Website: lowes
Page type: stored-credit-cards
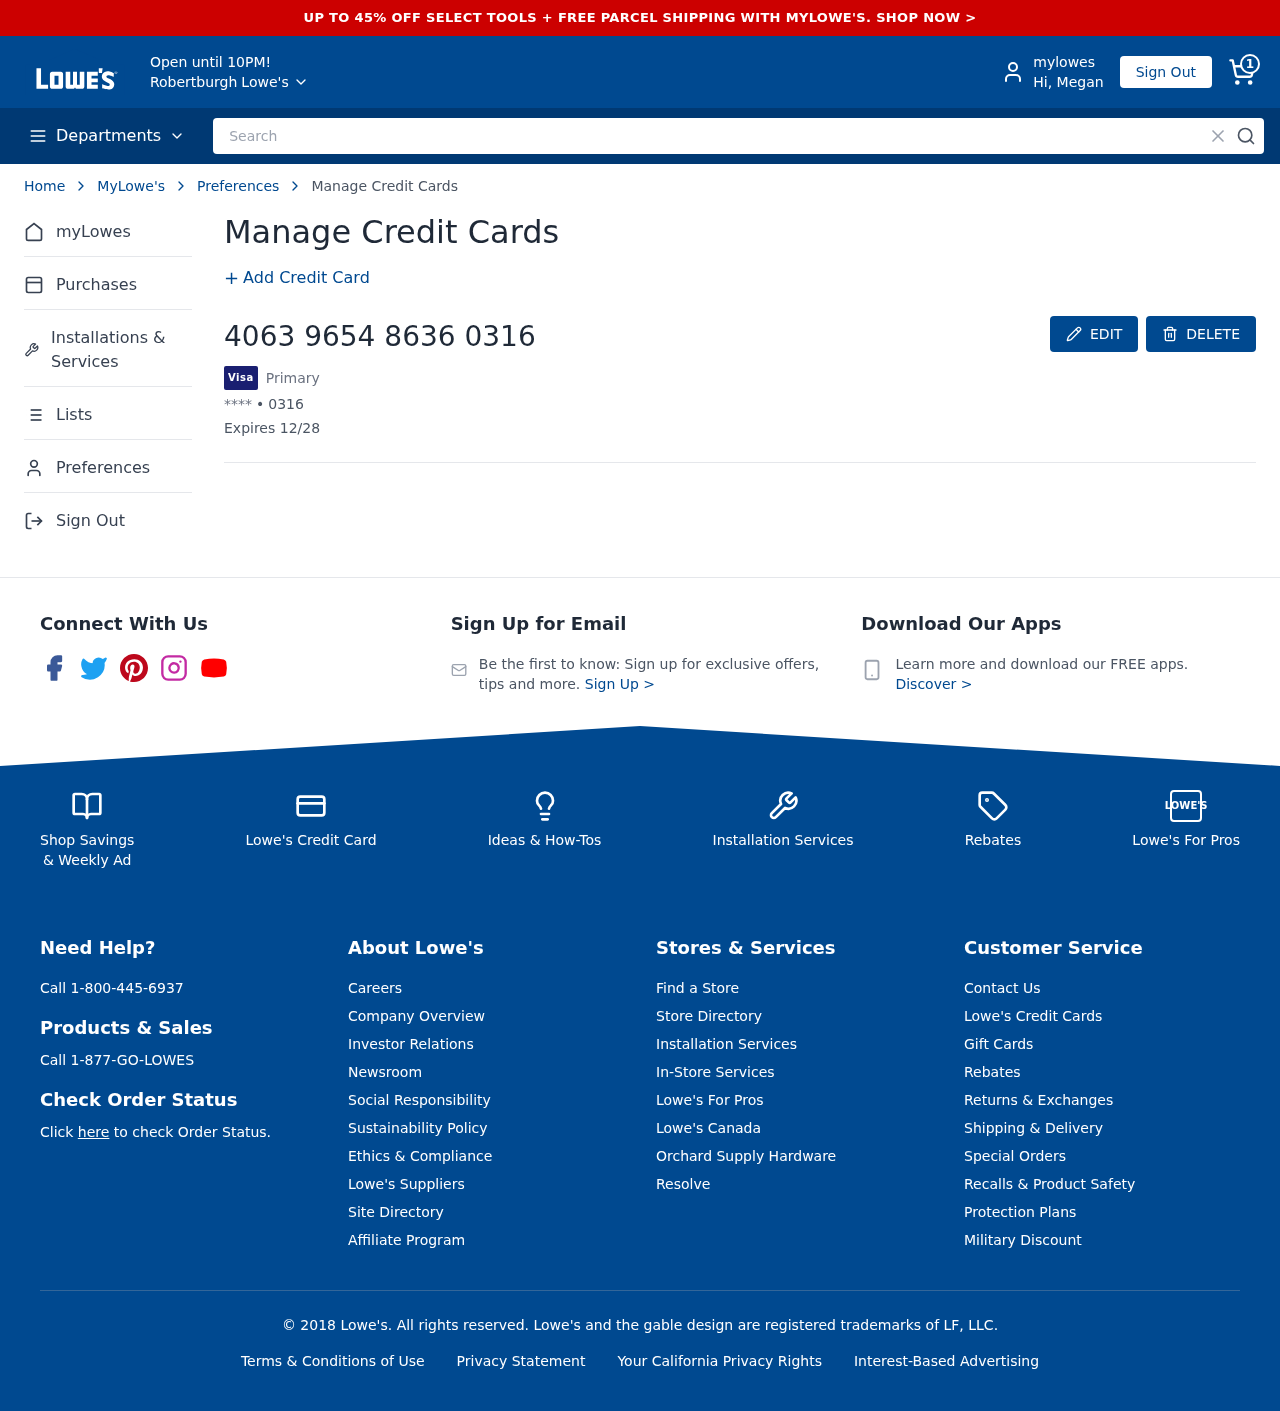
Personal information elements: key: PII_CARD_EXPIRY
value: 12/28
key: PII_CARD_LAST4
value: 0316
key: PII_CARD_NUMBER
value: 4063 9654 8636 0316
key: PII_CARD_TYPE
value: Visa
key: PII_CITY
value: Robertburgh
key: PII_FIRSTNAME
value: Megan
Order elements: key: ORDER_NUM_ITEMS
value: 1
Search elements: key: HEADER_SEARCH
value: Search